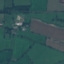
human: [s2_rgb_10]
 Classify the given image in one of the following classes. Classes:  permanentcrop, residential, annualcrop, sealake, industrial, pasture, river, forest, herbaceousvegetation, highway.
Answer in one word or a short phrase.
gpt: Pasture